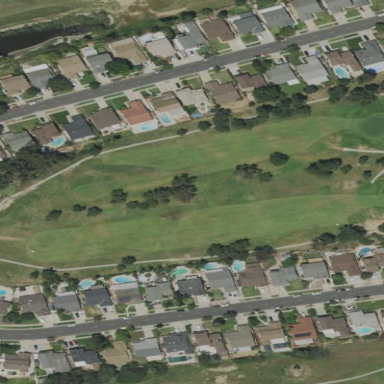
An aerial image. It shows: Lush grass fairway on golf course.